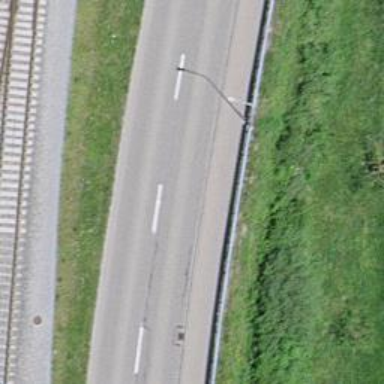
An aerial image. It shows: Tertiary road with asphalt surface and sidewalk on the left.